Question:
I am attempting to replicate this image from a research paper. In the image, the orange arrow indicates a shortcut using residual learning and the layer outlined in red indicates a dilated convolution.
In the code below, r5 is the result of the relu seen in the image. I have excluded the code between the relu and the dilation layer for simplicity.
'''
#relu layer
r5 = tf.nn.relu(layer5)
...
#dilation layer
h_conv4 = conv3d_dilation(concat1, 1154)
'''
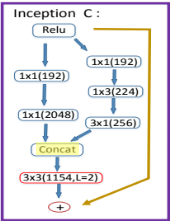
Answer: The image is quite straight forward - it says you should them, so:
'''
#relu layer
r5 = tf.nn.relu(layer5)
...
#dilation layer
h_conv4 = conv3d_dilation(concat1, 1154)
#combined
combined = r5 + h_conv4
'''